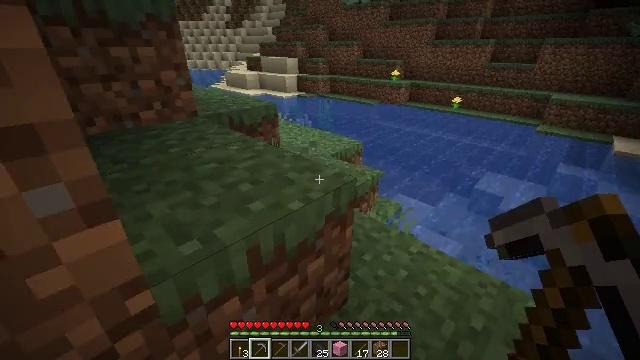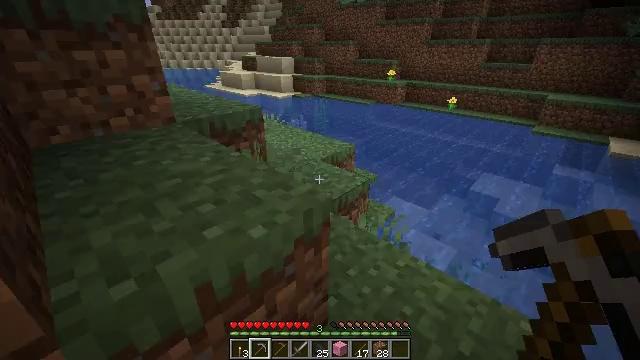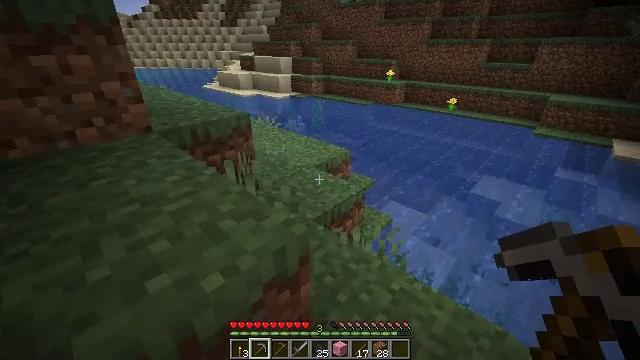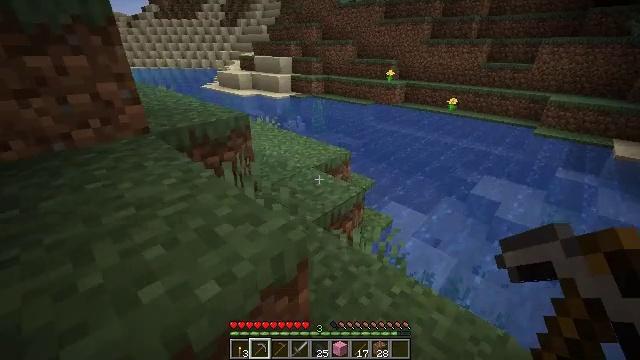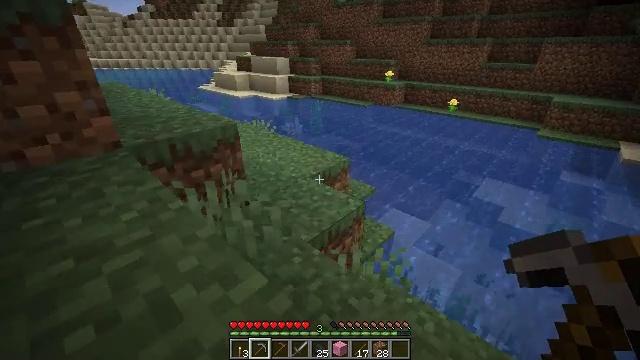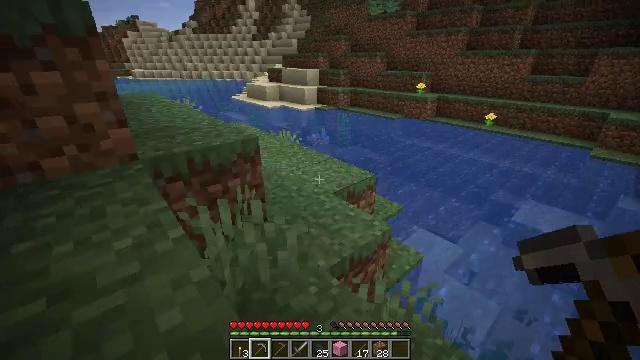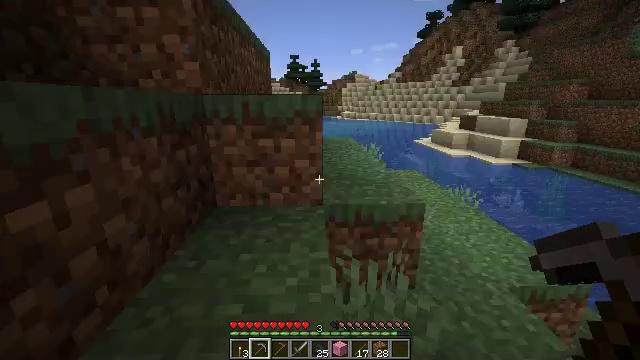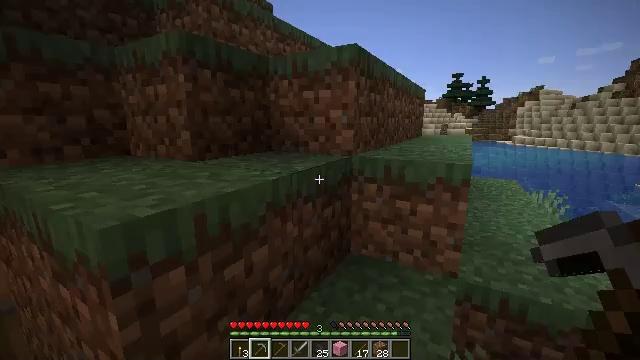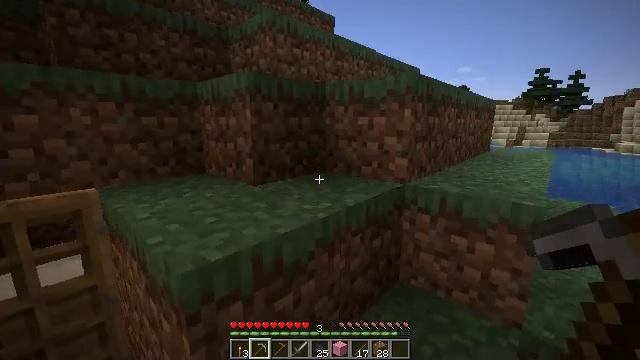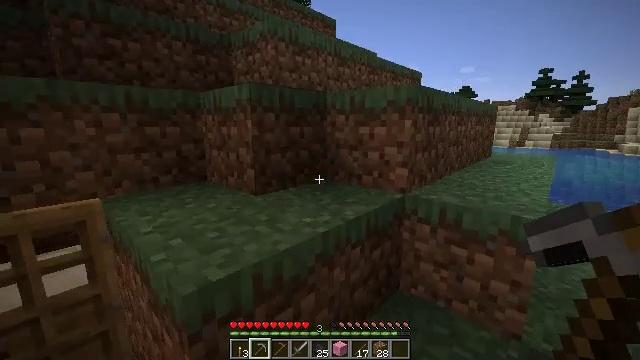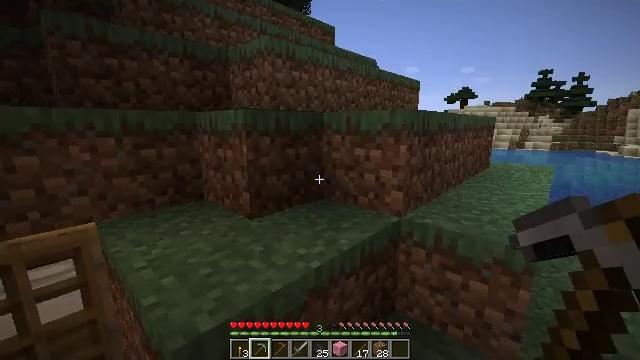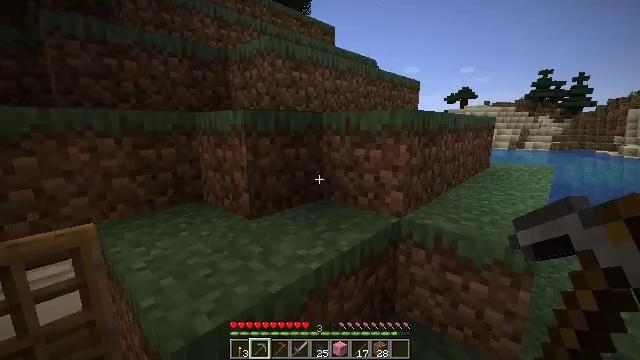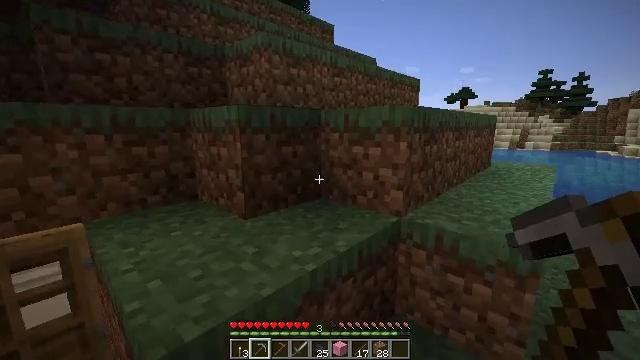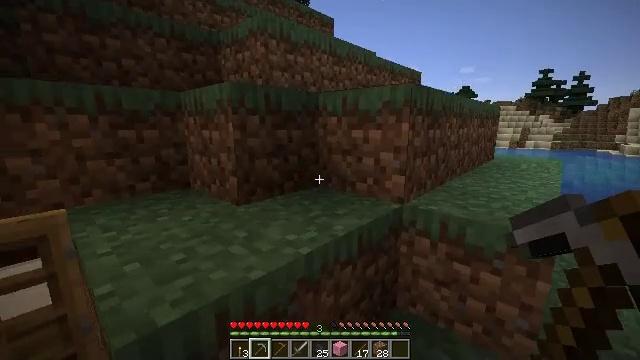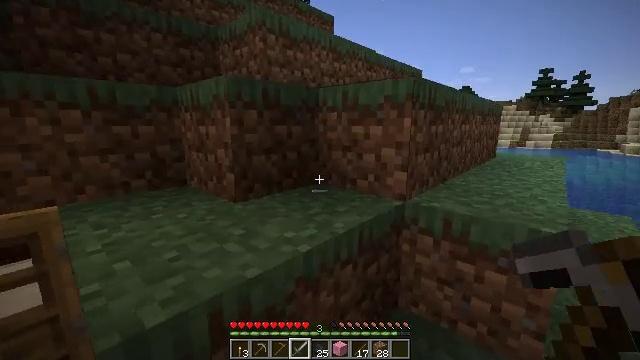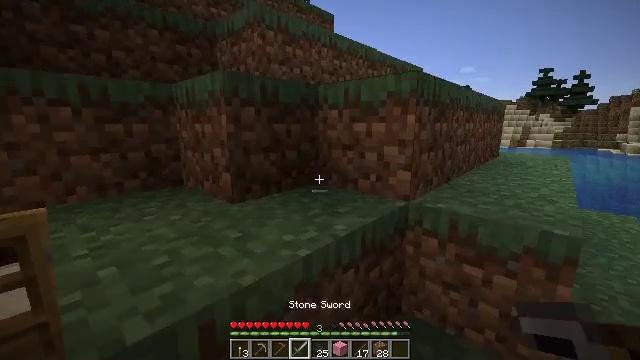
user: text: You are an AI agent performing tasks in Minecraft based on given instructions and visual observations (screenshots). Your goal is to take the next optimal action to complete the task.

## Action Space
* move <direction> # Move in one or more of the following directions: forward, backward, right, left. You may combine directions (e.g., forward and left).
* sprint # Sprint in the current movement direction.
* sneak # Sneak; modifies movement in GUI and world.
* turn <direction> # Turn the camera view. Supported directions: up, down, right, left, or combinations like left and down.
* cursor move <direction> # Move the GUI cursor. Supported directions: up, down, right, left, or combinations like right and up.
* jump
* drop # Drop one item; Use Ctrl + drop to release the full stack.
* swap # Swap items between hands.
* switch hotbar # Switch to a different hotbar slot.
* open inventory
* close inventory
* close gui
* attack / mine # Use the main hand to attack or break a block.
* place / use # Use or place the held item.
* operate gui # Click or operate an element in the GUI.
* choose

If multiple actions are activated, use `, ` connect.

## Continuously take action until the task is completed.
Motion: motion action
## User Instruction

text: Gather spruce leaves to collect foliage.
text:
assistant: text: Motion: move forward and move right
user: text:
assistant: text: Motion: move forward
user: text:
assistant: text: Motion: move forward
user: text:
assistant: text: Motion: move forward
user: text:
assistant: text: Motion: move forward, turn left and up
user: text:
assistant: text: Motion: move forward, turn left and up, jump
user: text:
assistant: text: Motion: move forward, turn left and up, jump
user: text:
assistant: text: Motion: move forward, turn left, jump
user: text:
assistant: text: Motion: move forward
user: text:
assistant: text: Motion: move forward
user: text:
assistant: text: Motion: move forward
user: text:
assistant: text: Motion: move forward
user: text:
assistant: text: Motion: move forward
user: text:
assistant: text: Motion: move forward, switch to hotbar 4
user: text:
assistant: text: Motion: move forward, switch to hotbar 4
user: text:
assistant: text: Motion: move forward, switch to hotbar 4
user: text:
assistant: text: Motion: move forward
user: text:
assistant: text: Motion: move forward, turn left and up
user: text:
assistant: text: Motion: move forward, turn left and up
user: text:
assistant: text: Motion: move forward, turn left and up, jump
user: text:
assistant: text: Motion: move forward, turn left and up, jump
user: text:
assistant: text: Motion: move forward, jump, switch to hotbar 3
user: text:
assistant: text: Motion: move forward, jump, switch to hotbar 3
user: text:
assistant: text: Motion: move forward, switch to hotbar 3
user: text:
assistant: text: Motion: move forward, switch to hotbar 3
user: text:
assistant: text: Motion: move forward, turn left and up
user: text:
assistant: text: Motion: move forward, turn left
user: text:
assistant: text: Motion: move forward
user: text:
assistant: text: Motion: move forward
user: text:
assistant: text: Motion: move forward, turn right